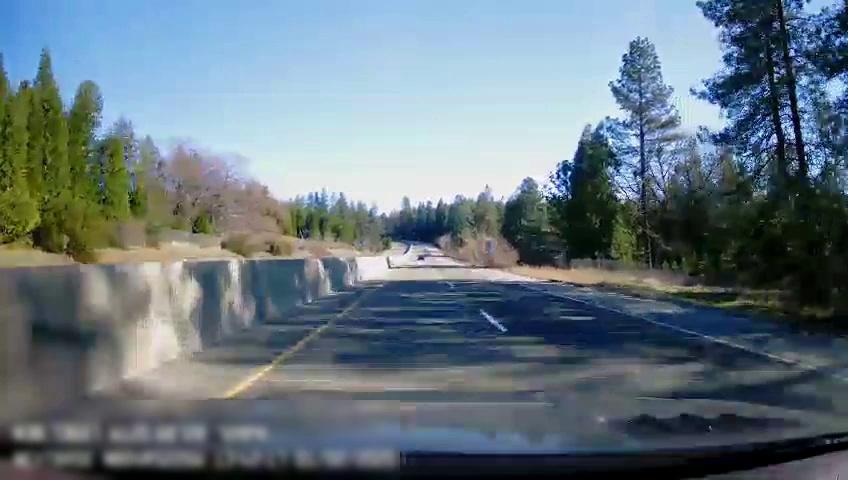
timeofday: Day
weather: Sunny
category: Drivable Space
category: Drivable Space
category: Lanes | Alternate Lane
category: Lanes | Current Lane
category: Lanes | Alternate Lane
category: Traffic | Signs